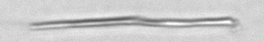
Label: fiber